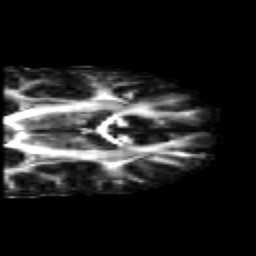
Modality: FA
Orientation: coronal
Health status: healthy
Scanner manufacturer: siemens
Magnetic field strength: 3 T
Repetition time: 10 s
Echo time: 0.092 s